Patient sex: F
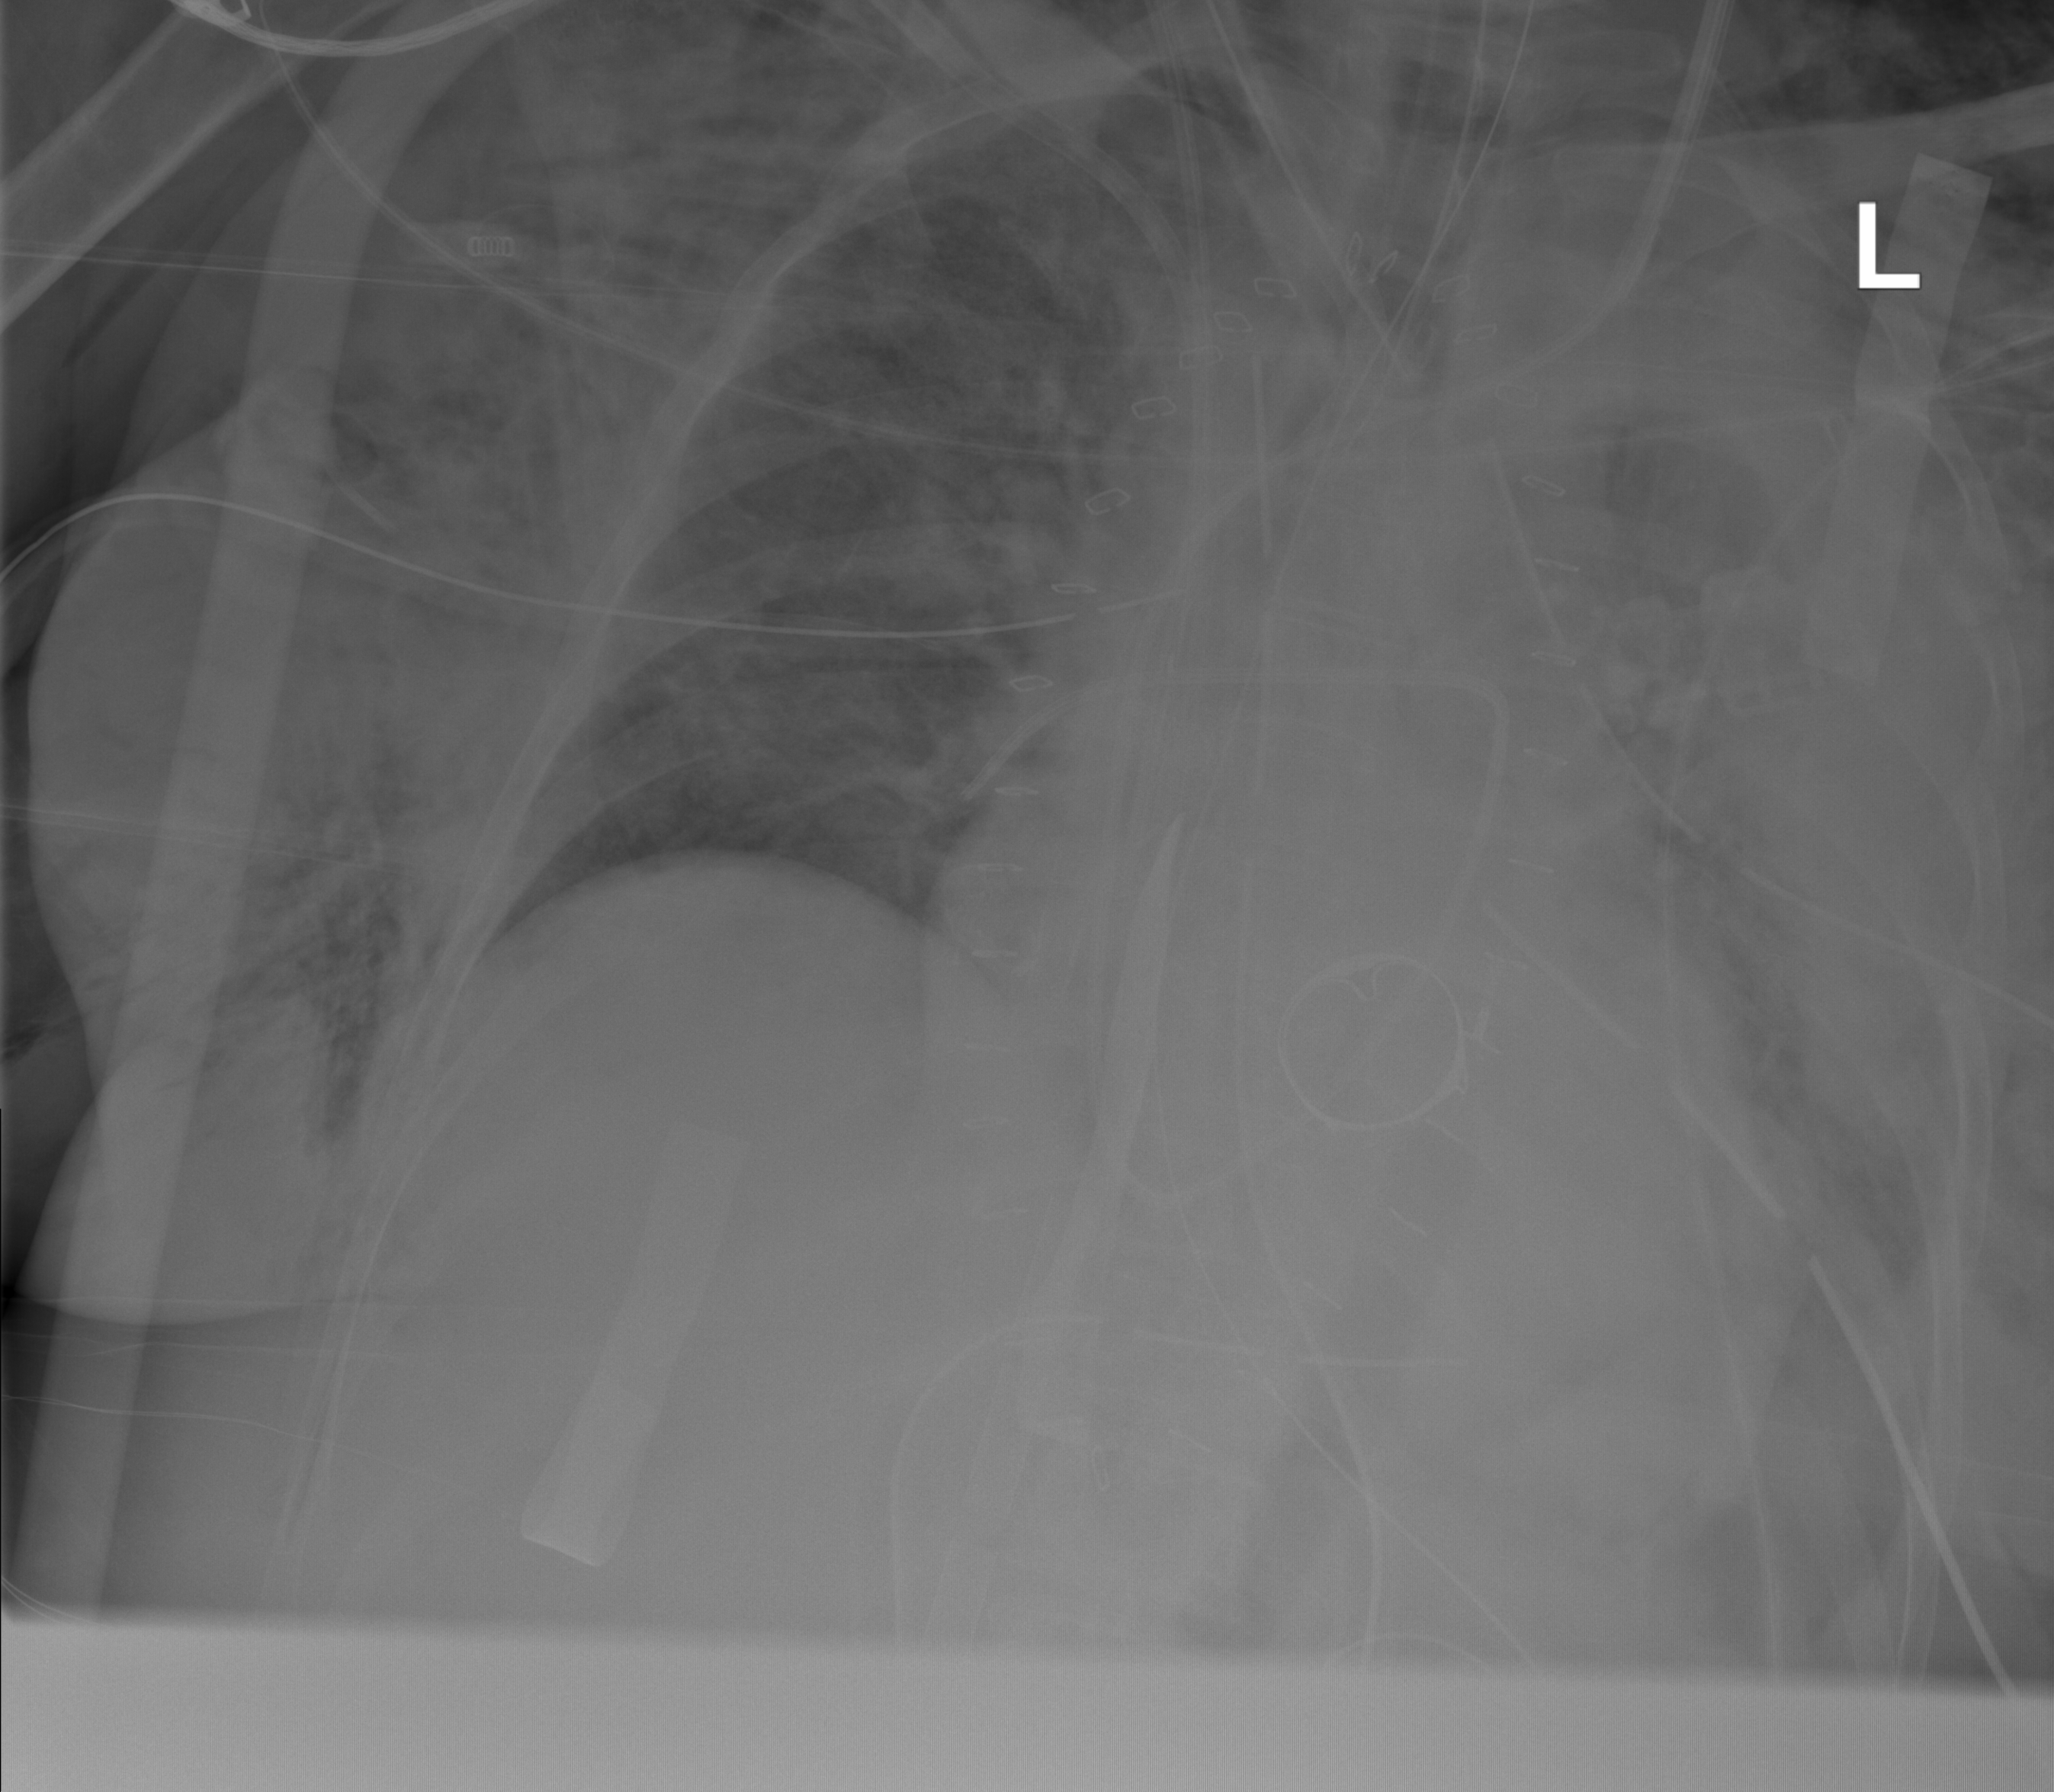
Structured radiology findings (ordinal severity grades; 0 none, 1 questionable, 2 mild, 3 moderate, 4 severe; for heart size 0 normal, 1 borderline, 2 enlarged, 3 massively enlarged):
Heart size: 0
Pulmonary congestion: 0
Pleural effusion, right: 0
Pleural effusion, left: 3
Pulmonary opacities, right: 0
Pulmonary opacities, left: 0
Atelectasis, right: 0
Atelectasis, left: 3